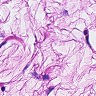
Metastatic tissue present: no